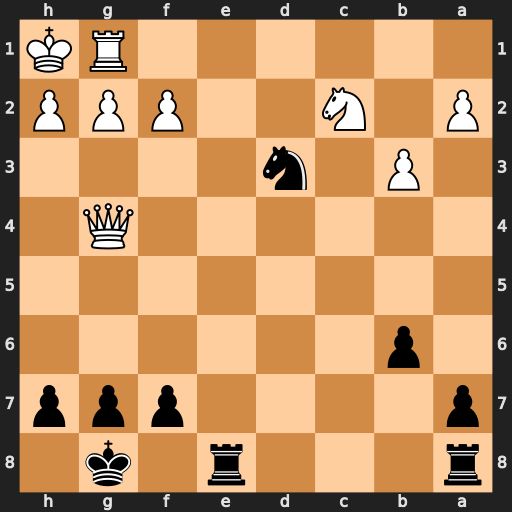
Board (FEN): r3r1k1/p4ppp/1p6/8/6Q1/1P1n4/P1N2PPP/6RK
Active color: b
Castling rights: -
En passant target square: -
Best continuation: Nxf2#